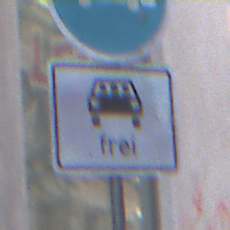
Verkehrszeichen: MehrfachbesetzePersonenkraftwagenFrei
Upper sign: Busssonderstreifen
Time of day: MorningAfternoon
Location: Outdoor (Urban)
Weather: PartlyCloudy
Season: NotSpecified
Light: Natural